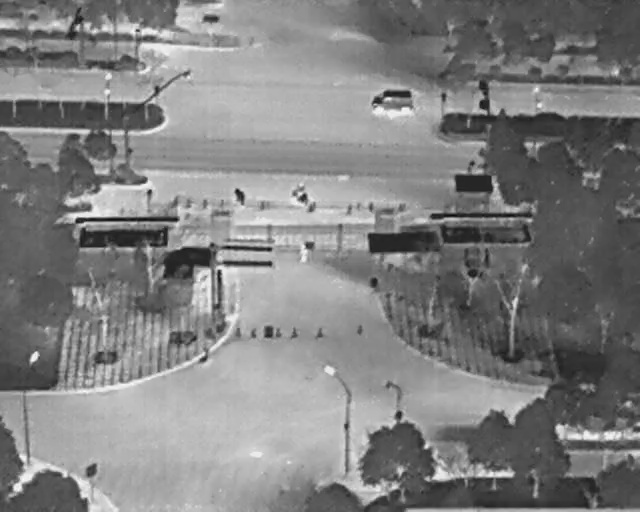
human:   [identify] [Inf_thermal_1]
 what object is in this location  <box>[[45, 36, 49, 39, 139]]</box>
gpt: <ref>1 medium bicycle at the center</ref>

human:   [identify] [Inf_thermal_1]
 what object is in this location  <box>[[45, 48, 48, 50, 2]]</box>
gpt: <ref>1 medium person at the center</ref>